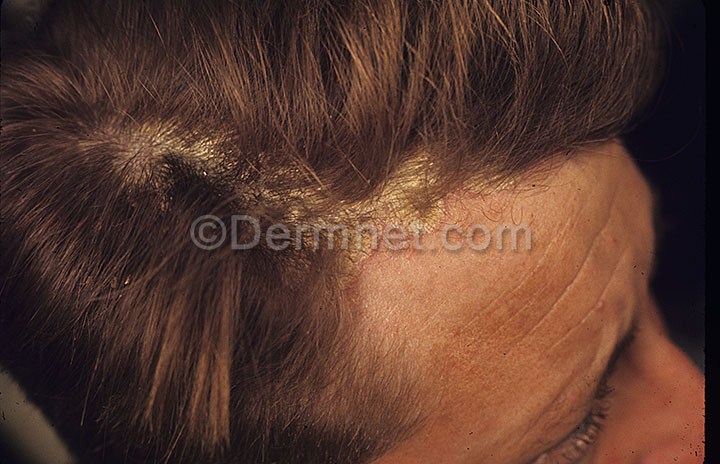
Disease: Psoriasis pictures Lichen Planus and related diseases